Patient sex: M
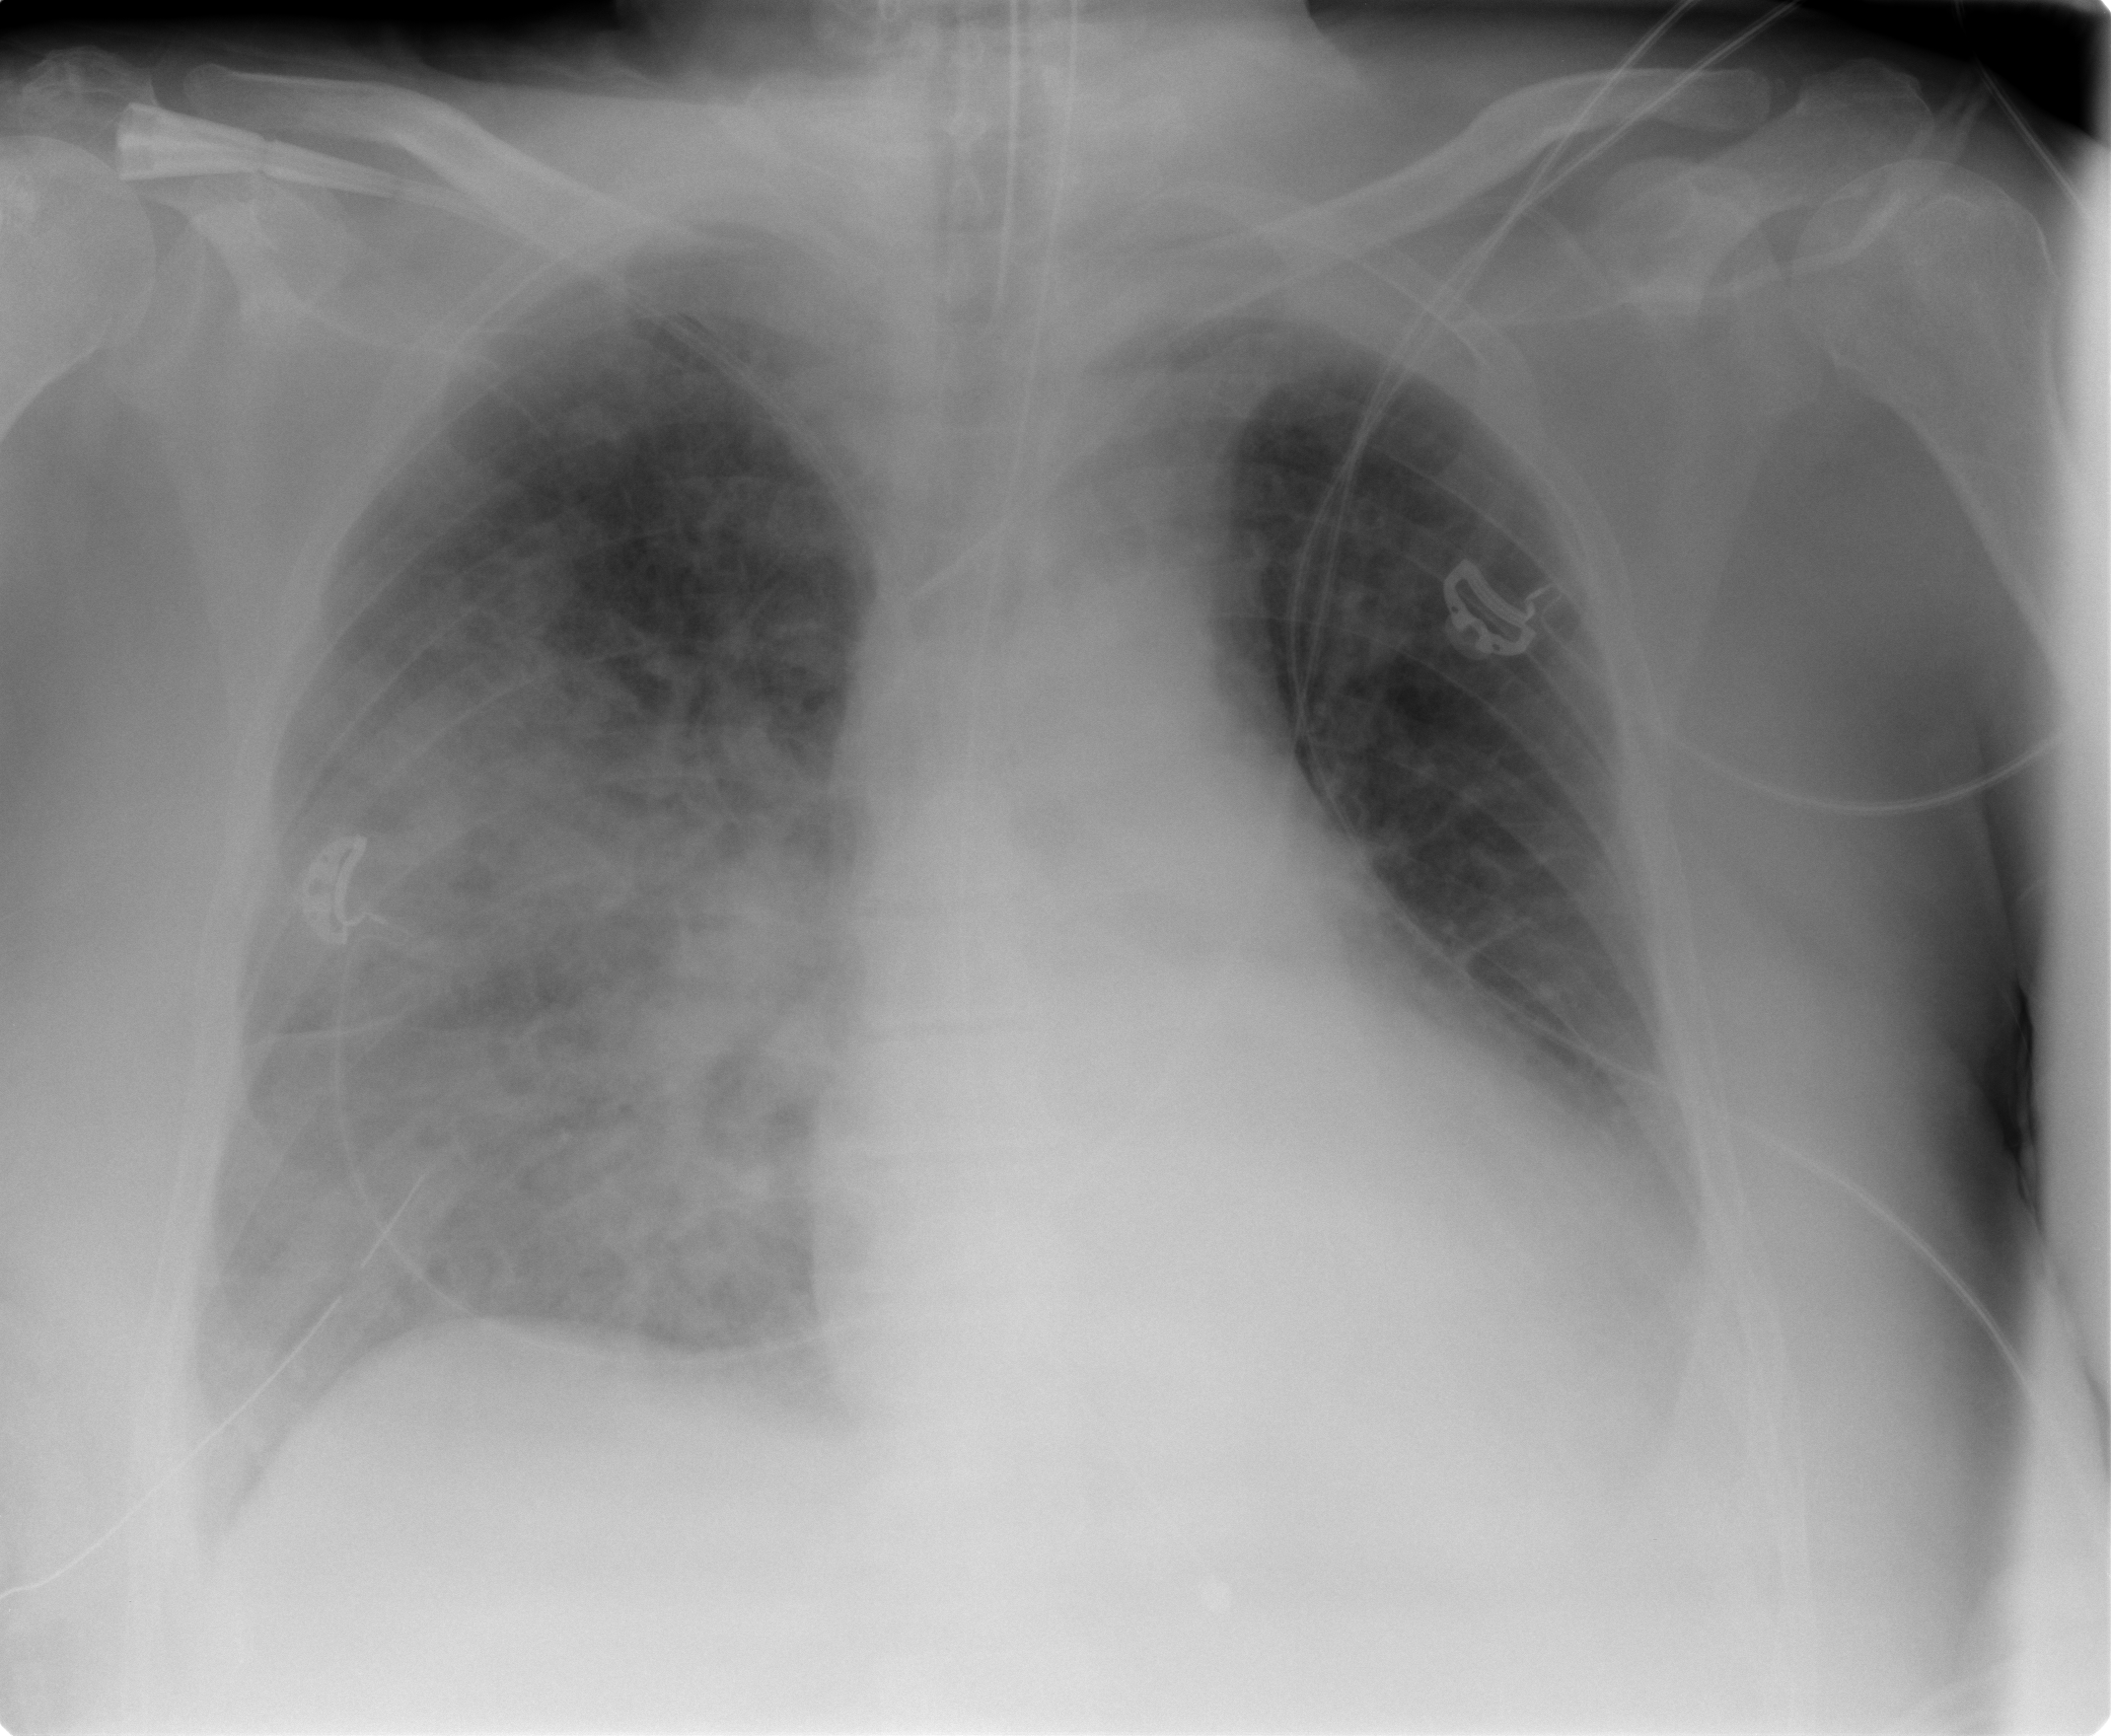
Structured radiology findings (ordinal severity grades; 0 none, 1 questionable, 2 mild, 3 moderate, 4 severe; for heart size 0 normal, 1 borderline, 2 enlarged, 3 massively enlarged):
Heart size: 2
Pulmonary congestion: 0
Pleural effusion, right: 2
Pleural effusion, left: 2
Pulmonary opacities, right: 3
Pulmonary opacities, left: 2
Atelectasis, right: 3
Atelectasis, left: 2